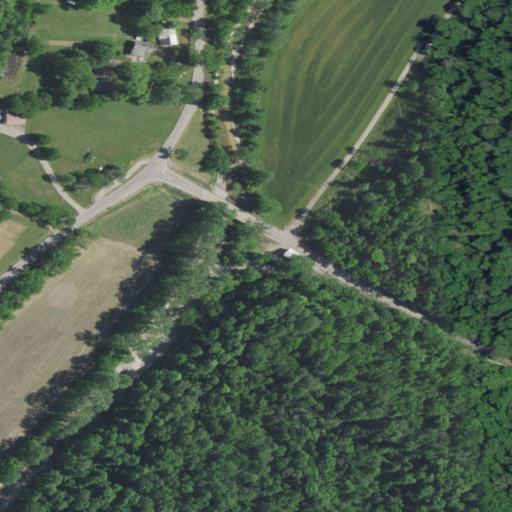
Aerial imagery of valley in Indiana named Horton Hollow containing deciduous forest, mixed forest, open development, pasture, cultivated crops, evergreen forest, and low intensity development